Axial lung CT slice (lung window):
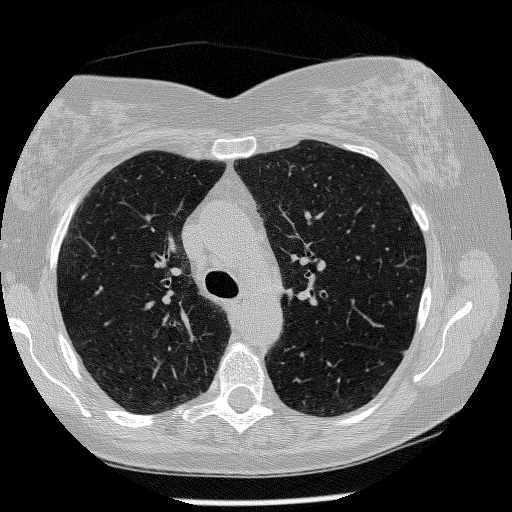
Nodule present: no